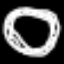
Label: donut